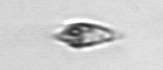
Label: Oxytoxum